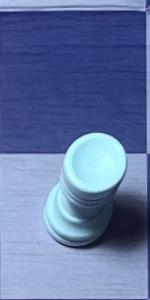
Label: Rook_White